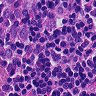
Metastatic tissue present: yes